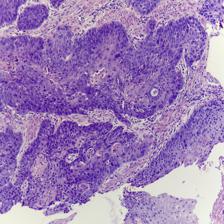
Diagnosis: OSCC